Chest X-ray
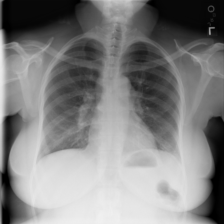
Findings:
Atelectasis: negative
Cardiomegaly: negative
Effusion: negative
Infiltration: negative
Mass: negative
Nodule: negative
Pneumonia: negative
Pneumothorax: negative
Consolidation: negative
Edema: negative
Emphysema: negative
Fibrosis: negative
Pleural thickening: negative
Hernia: negative